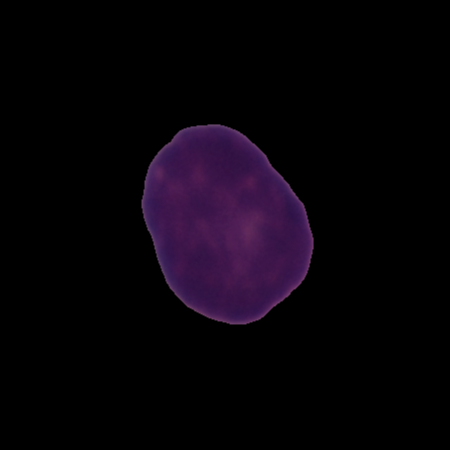
Label: healthy